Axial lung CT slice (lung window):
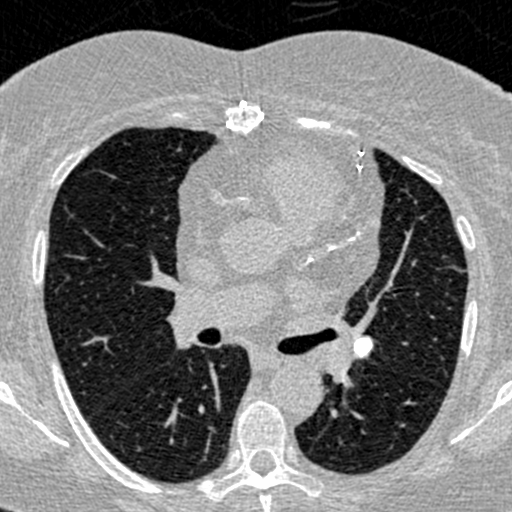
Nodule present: no